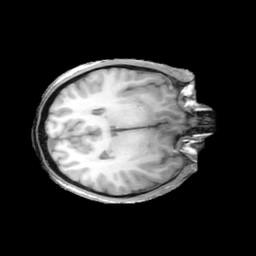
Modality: T1w
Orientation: axial
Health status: ill
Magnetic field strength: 3 T